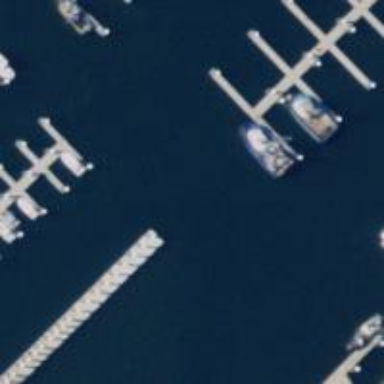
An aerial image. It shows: Man-made pier.